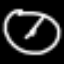
Label: clock